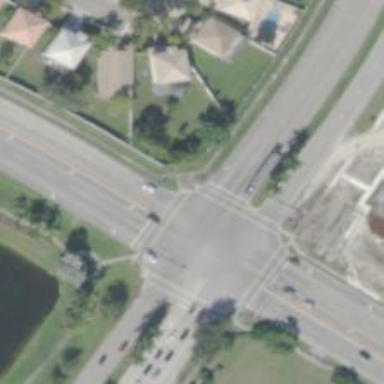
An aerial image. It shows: Uncontrolled crossing on the road.